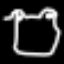
Label: frog